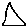
Label: triangle